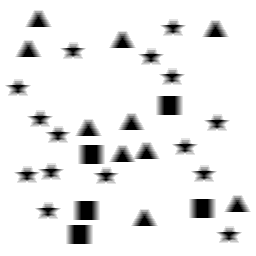
Squares: 5
Triangles: 10
Stars: 15
Total shapes: 30